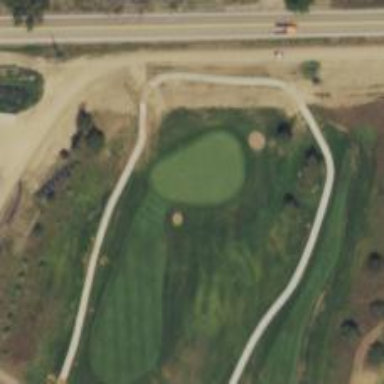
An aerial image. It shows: Golf hole.